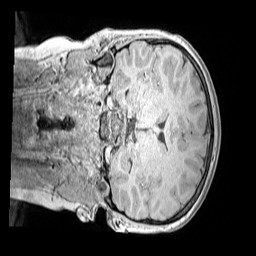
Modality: MP2RAGE
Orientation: coronal
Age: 10
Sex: male
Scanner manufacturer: siemens
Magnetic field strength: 3 T
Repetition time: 4 s
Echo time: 0.00299 s